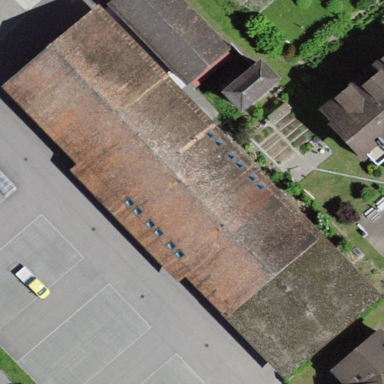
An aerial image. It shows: Fire station building.